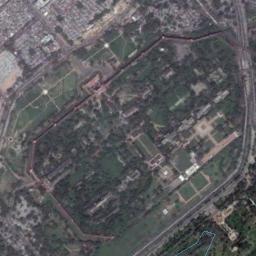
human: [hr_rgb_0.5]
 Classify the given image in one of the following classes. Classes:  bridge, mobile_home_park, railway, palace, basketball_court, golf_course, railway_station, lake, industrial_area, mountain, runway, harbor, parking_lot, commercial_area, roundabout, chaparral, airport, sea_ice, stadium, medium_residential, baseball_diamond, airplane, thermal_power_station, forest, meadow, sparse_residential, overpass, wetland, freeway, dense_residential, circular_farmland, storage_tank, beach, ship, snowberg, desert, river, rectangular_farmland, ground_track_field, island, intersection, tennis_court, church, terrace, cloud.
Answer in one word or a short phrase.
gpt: palace